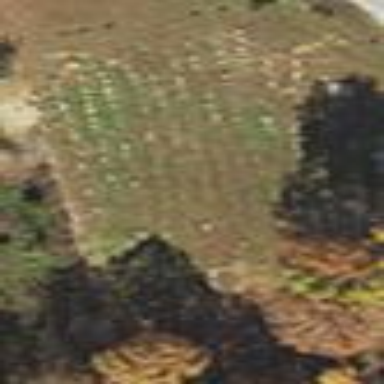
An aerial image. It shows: Graveyard.